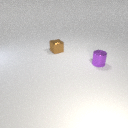
small brown metal cube to the left of small purple metal cylinder